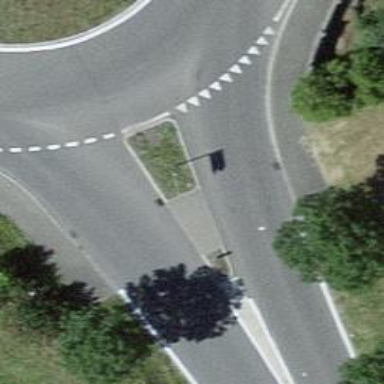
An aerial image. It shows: Pedestrian crossing with zebra markings on the footway.